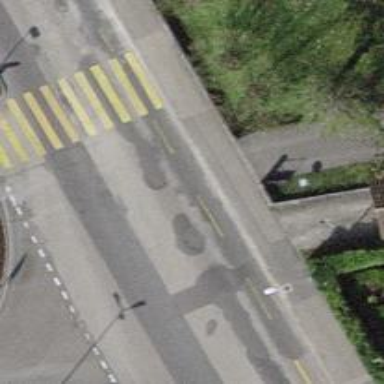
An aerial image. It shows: Service road with sidewalk.